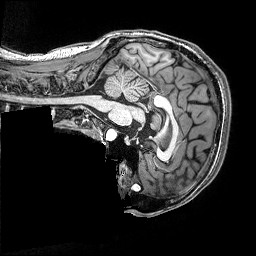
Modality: T1w
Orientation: sagittal
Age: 21
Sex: male